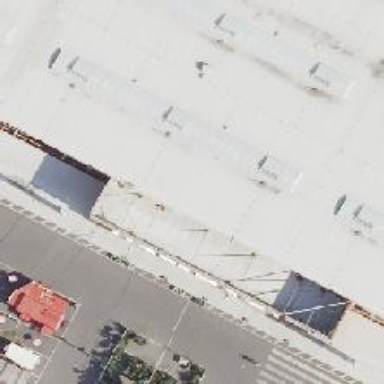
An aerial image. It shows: Part of building.